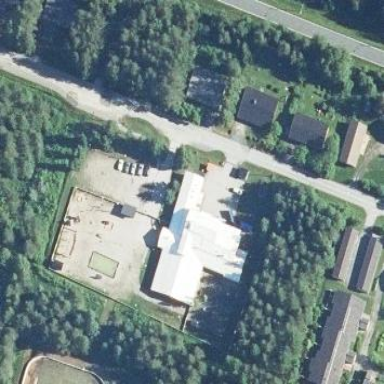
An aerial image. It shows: Kindergarten building.